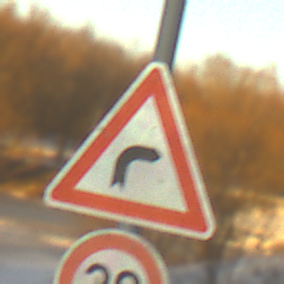
Verkehrszeichen: KurveRechts
Zusatzzeichen unten: Geschwindigkeit30
Umgebung: Outdoor, Nature
Tageszeit: SunriseSunset
Wetter: Clear
Licht: Natural
Jahreszeit: Winter
Kontrast: LowContrast